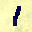
Label: 1